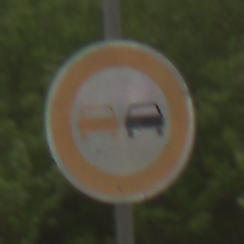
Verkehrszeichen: Ueberholverbot
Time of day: MorningAfternoon
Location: Outdoor (Nature)
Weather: Overcast
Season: NotSpecified
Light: Natural